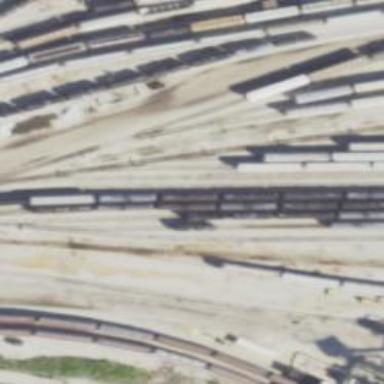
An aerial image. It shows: Rail spur service.